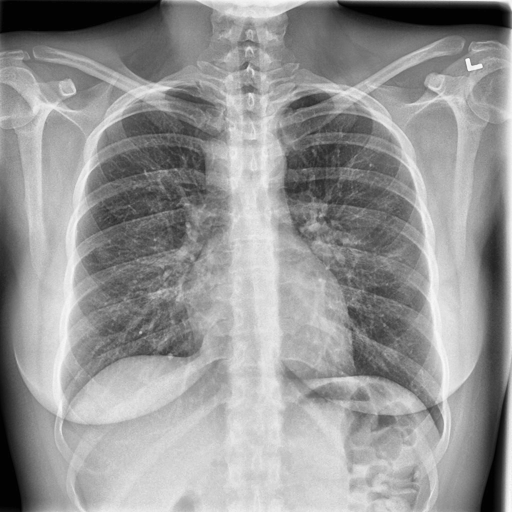
Finding: NORMAL